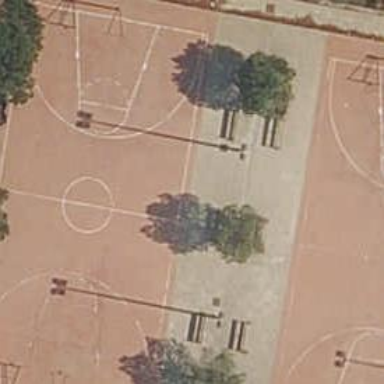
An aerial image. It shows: Asphalt basketball court on pitch.